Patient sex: M
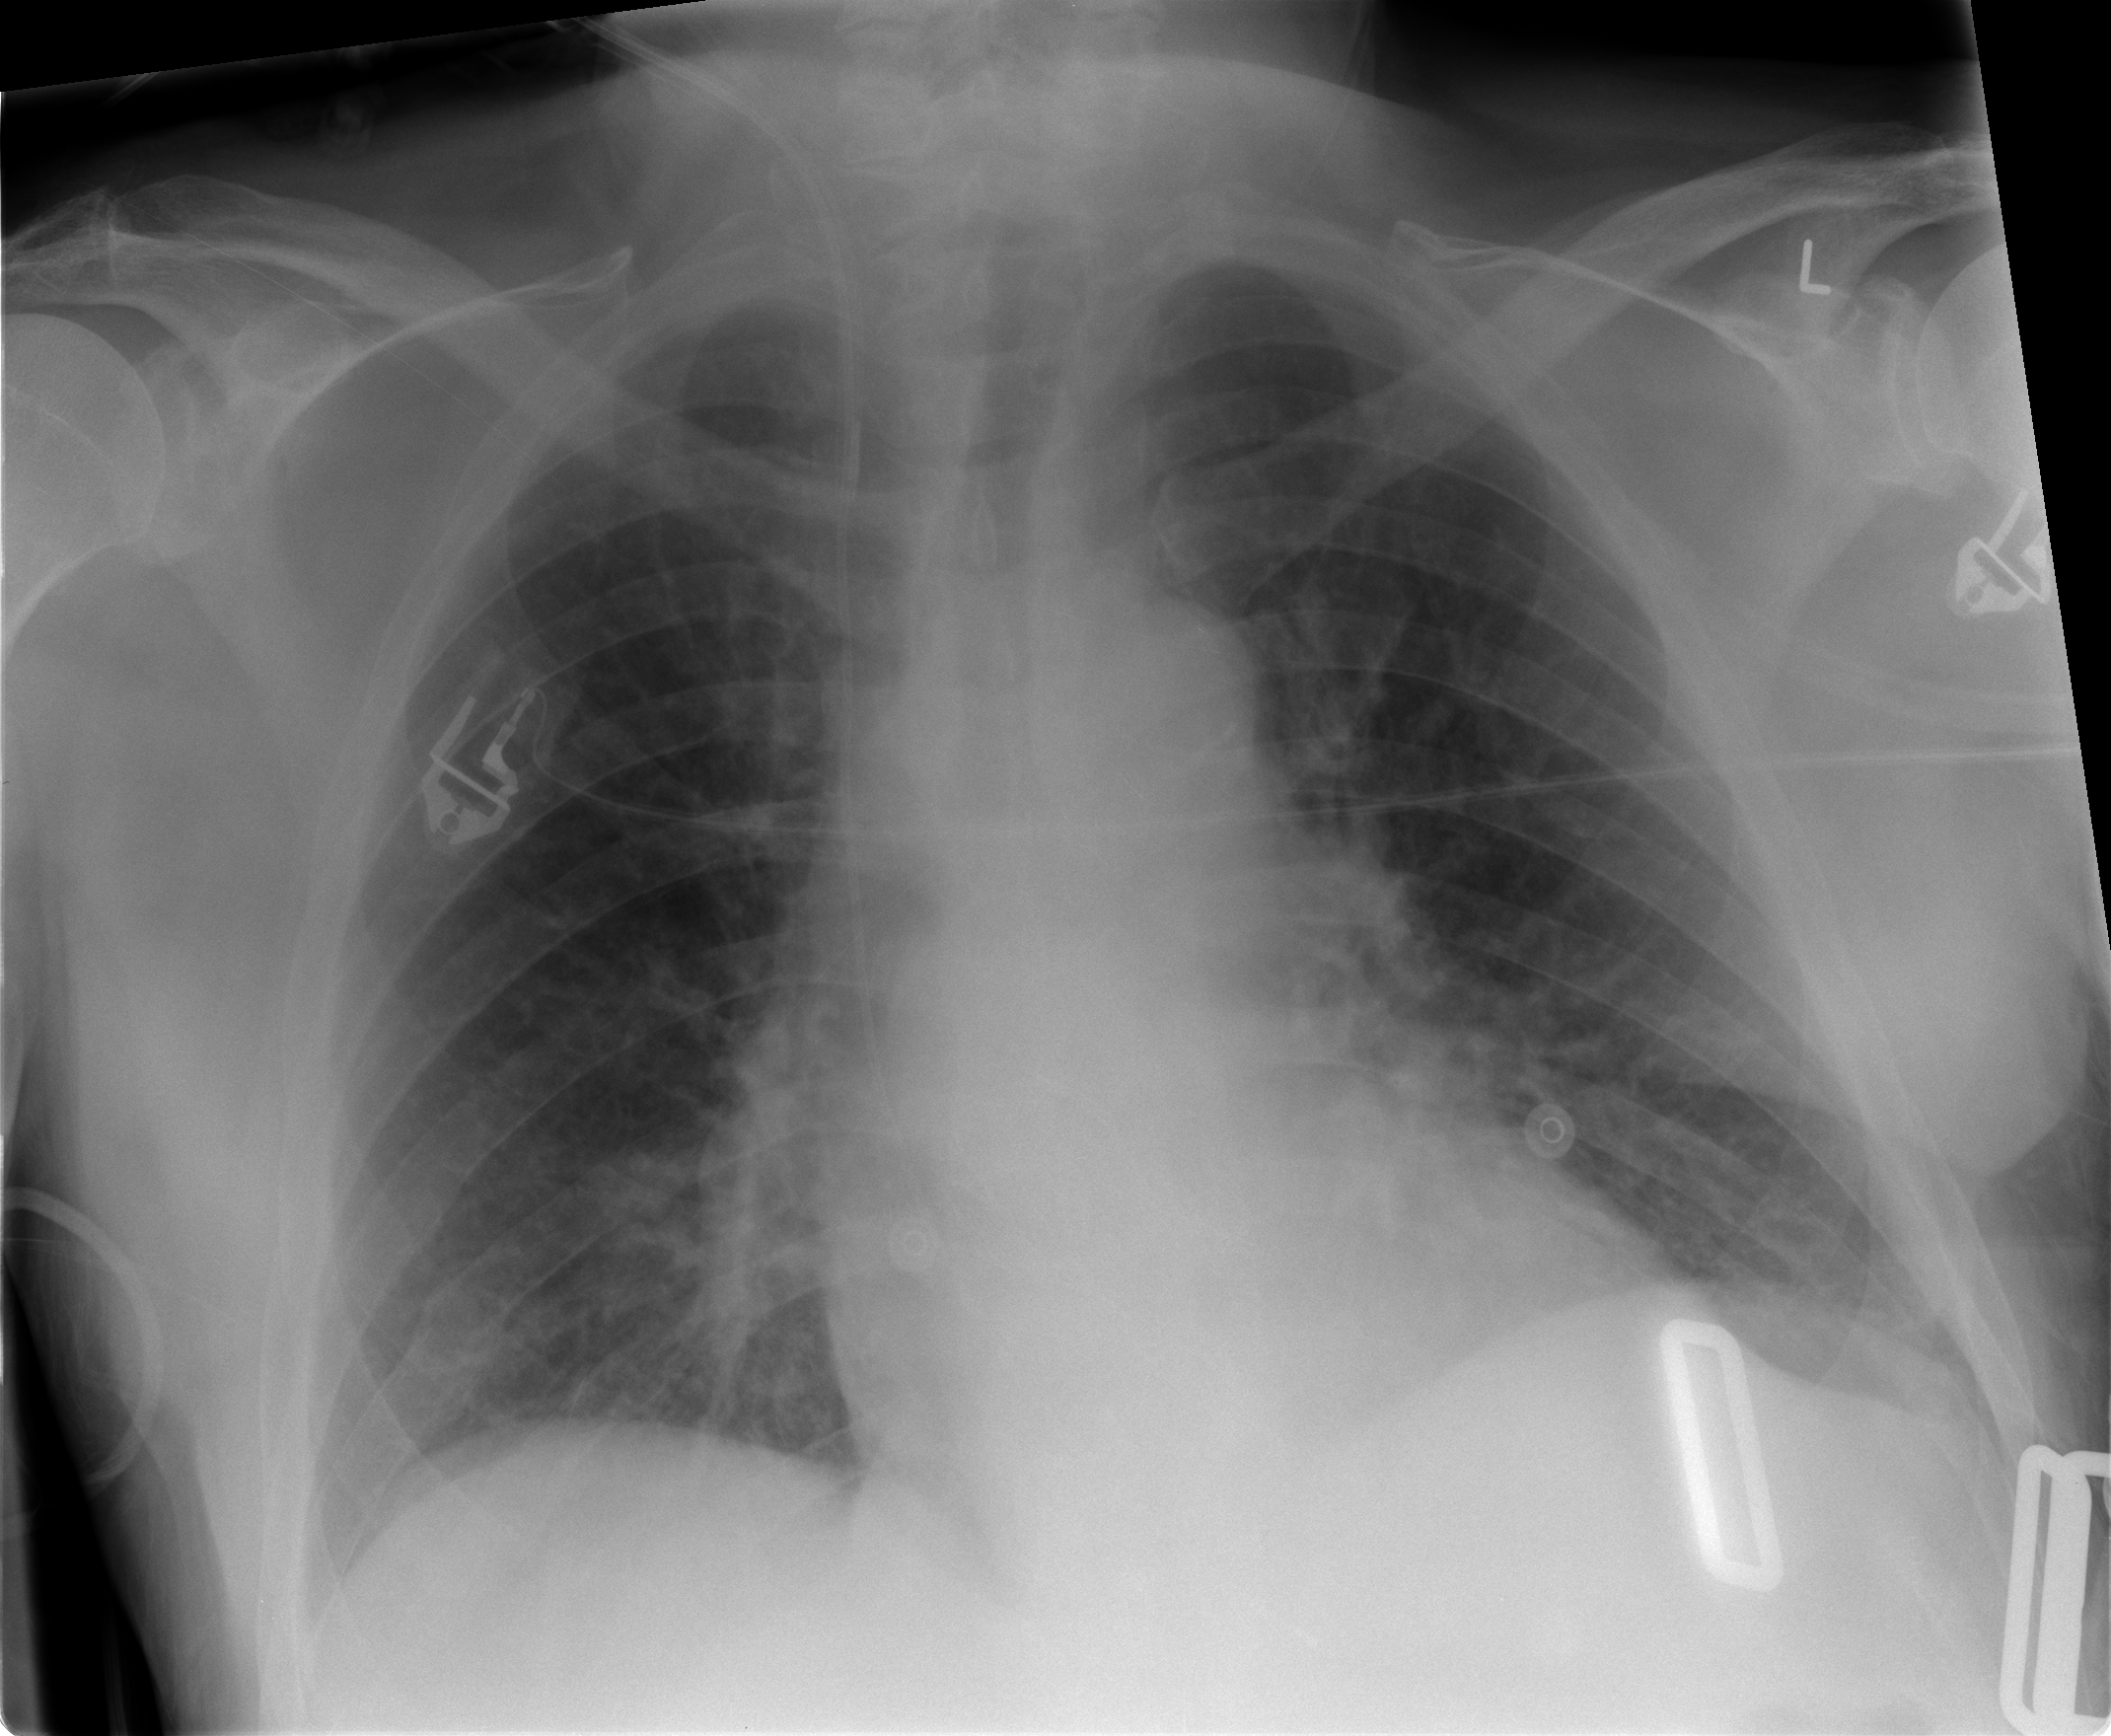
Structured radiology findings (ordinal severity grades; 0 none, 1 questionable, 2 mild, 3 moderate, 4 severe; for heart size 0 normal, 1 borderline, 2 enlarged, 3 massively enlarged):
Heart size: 1
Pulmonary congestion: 1
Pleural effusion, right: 0
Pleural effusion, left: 1
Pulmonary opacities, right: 0
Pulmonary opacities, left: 0
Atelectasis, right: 1
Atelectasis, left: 1